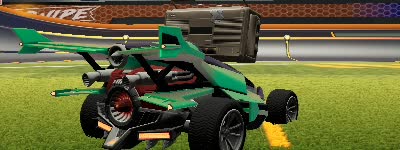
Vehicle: aftershock